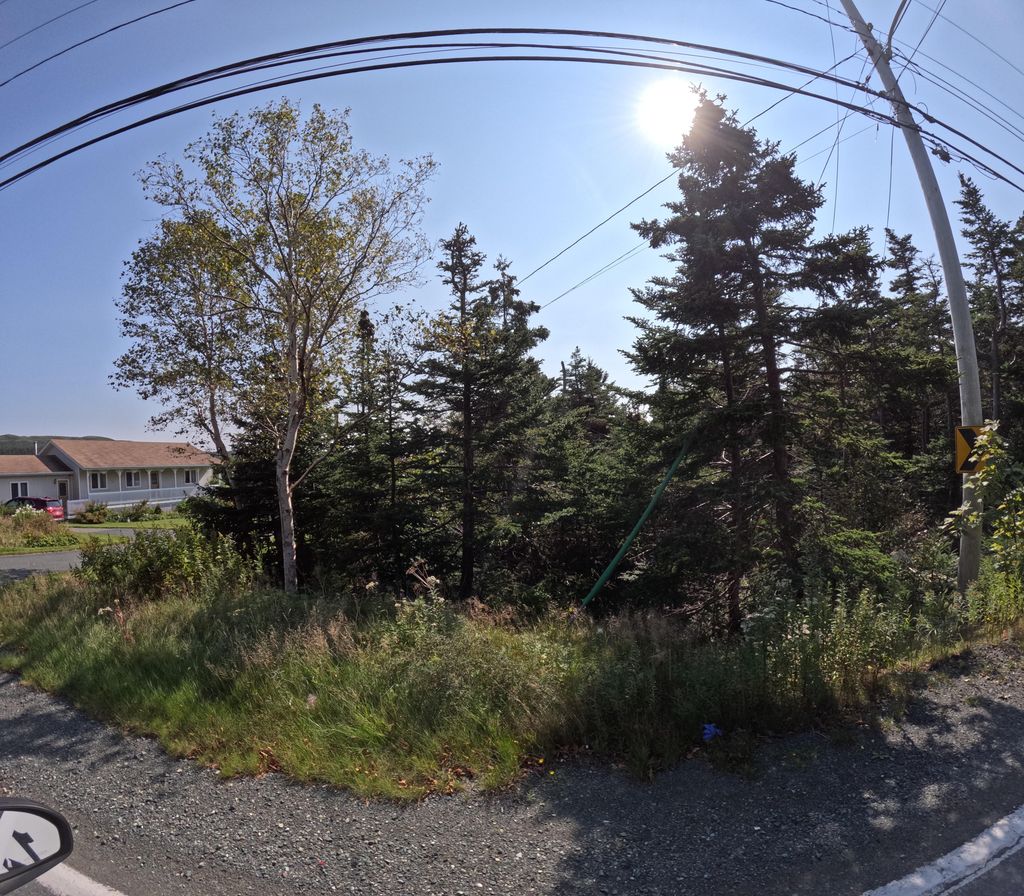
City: st_johns